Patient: sex F, age 69
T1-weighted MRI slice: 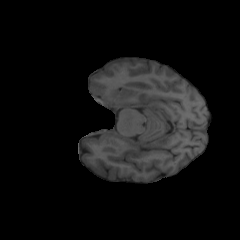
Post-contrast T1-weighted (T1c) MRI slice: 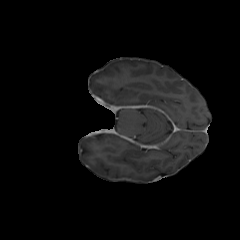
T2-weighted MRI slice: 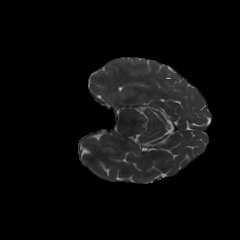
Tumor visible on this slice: no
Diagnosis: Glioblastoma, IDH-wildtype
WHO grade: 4